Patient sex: F
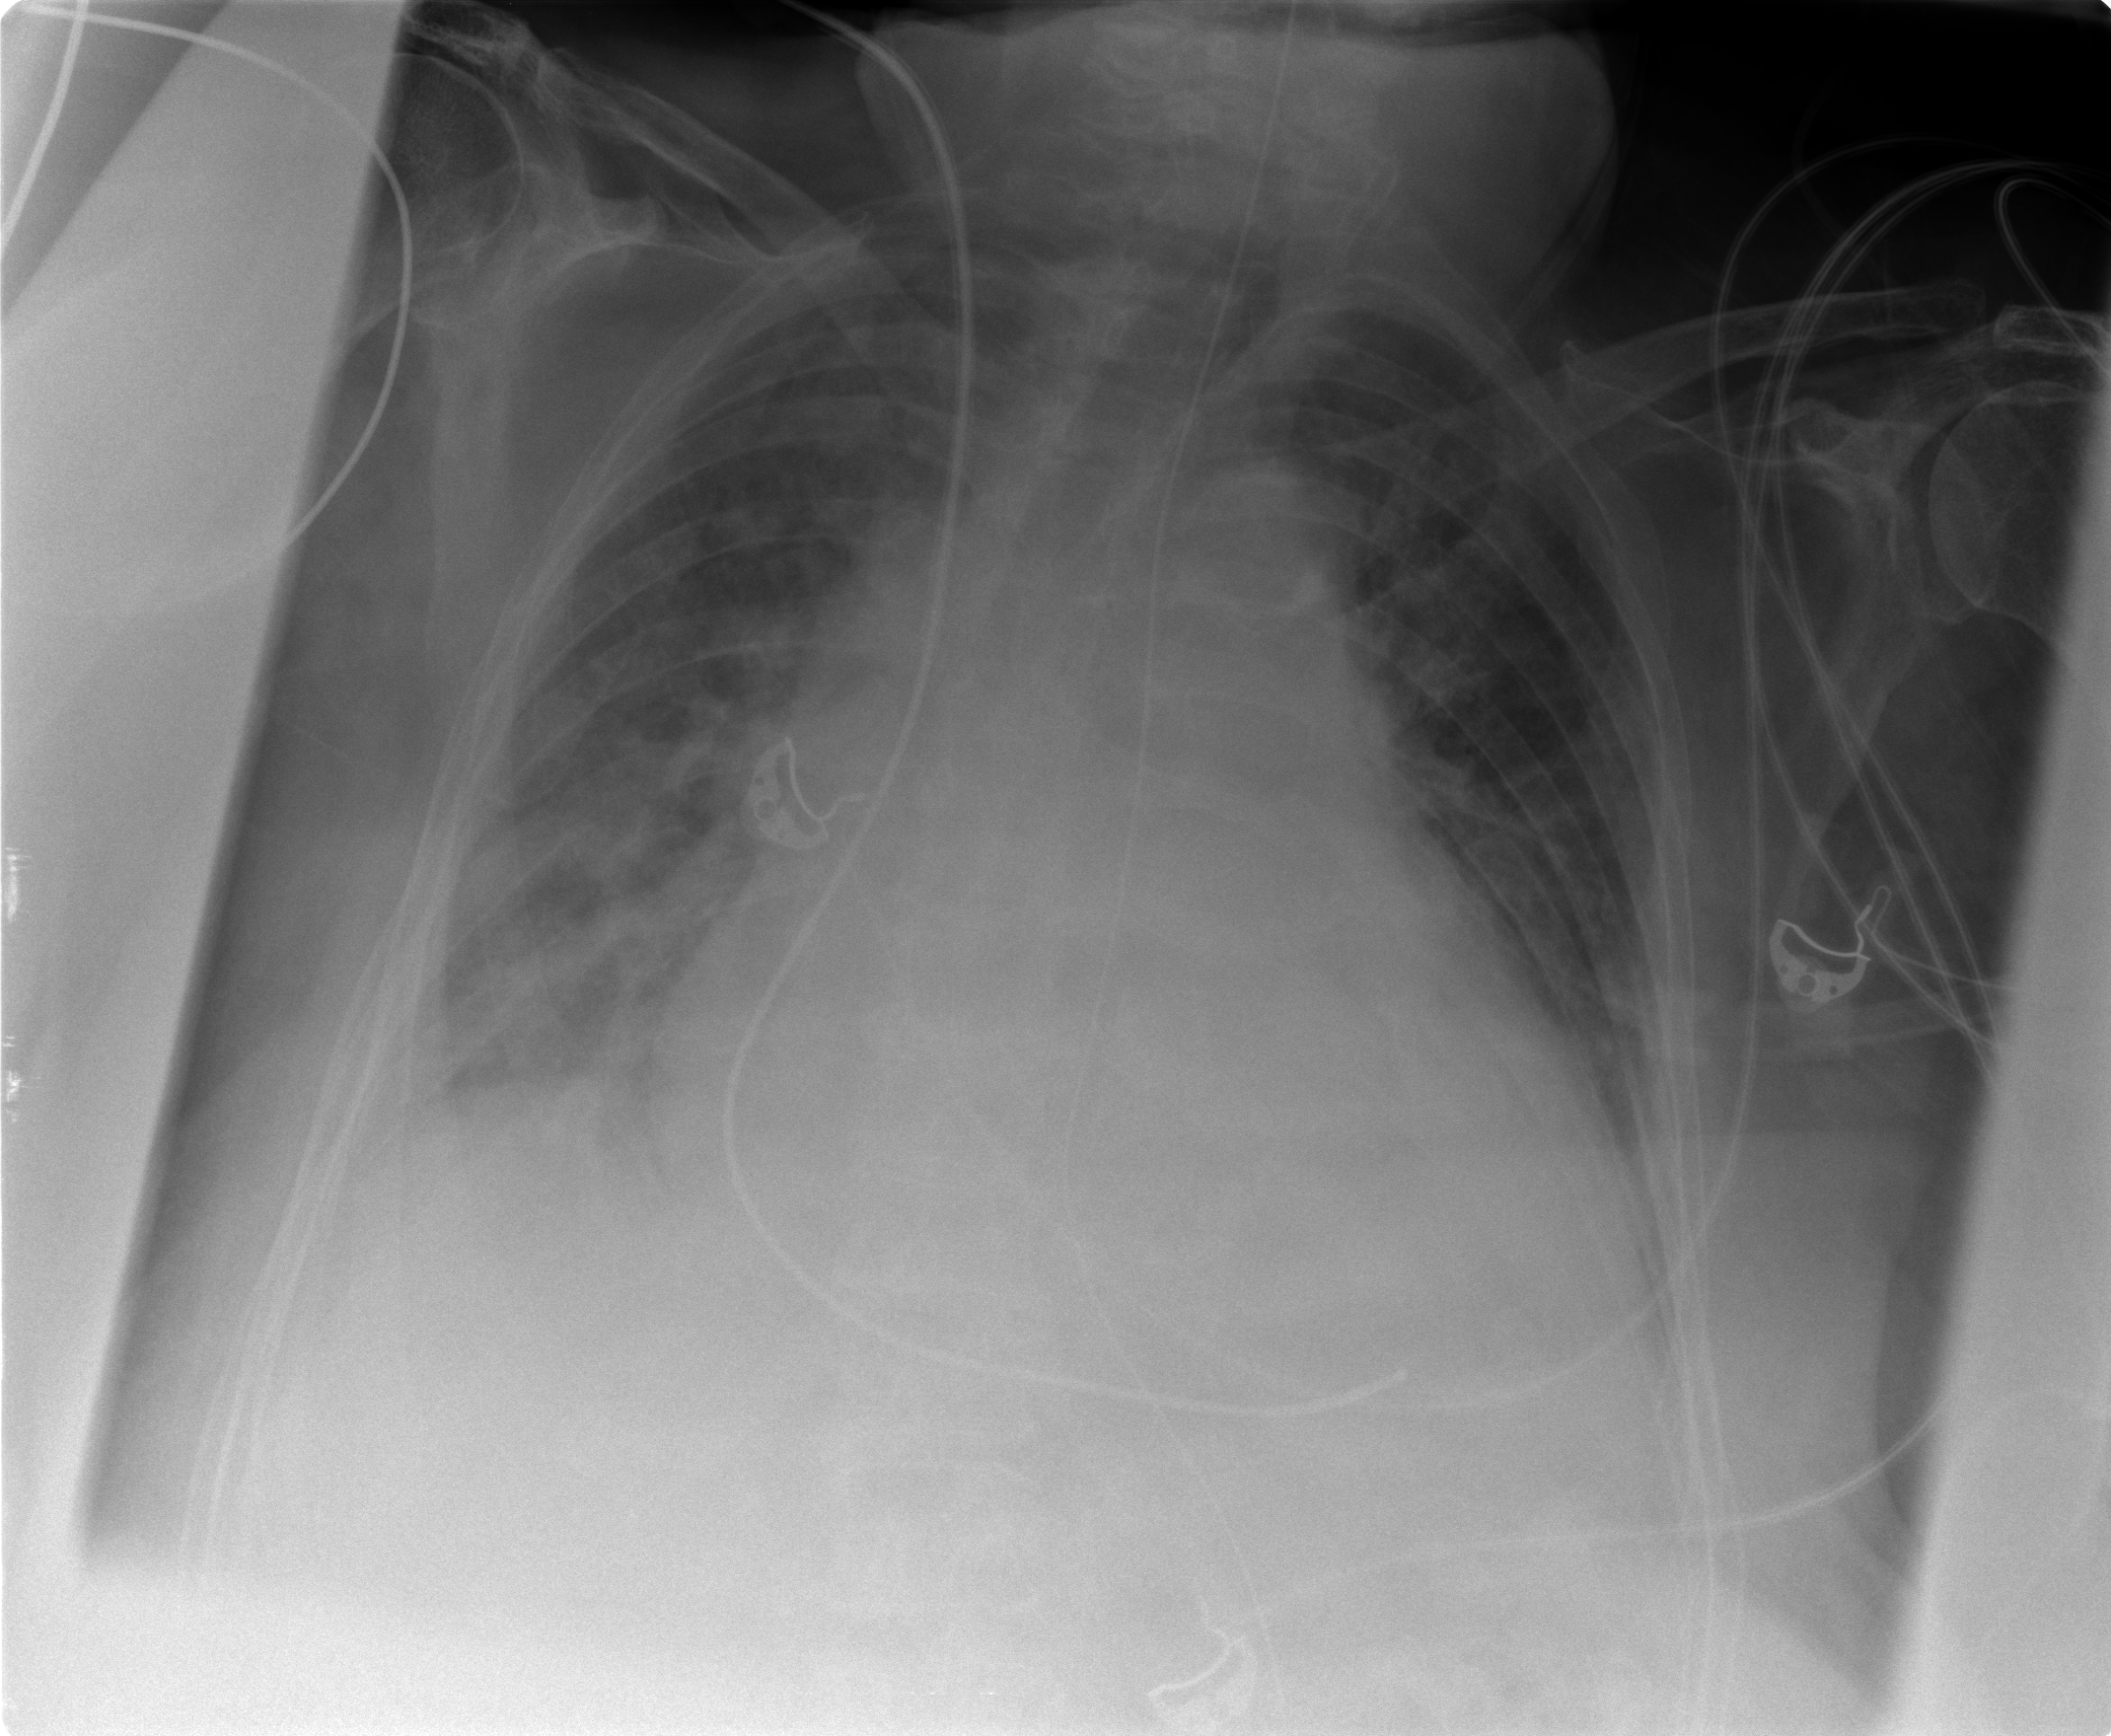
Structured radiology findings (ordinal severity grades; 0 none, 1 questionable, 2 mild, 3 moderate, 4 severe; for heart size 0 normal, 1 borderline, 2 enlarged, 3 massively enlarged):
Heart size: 3
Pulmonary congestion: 3
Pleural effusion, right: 2
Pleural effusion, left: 2
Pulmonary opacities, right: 3
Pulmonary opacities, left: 1
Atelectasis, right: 3
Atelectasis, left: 2